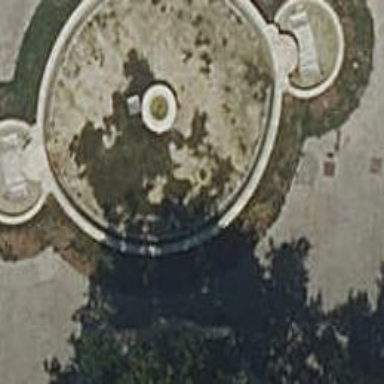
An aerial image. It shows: Fountain in water basin.